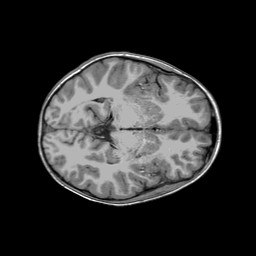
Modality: T1w
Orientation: coronal
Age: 8
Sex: male
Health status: ill